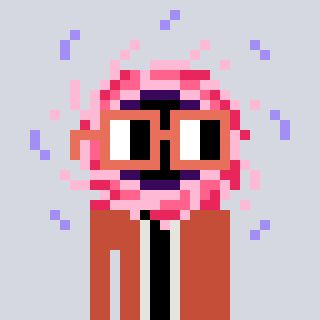
a pixel art character with square orange glasses, a blackhole-shaped head and a rust-colored body on a cool background